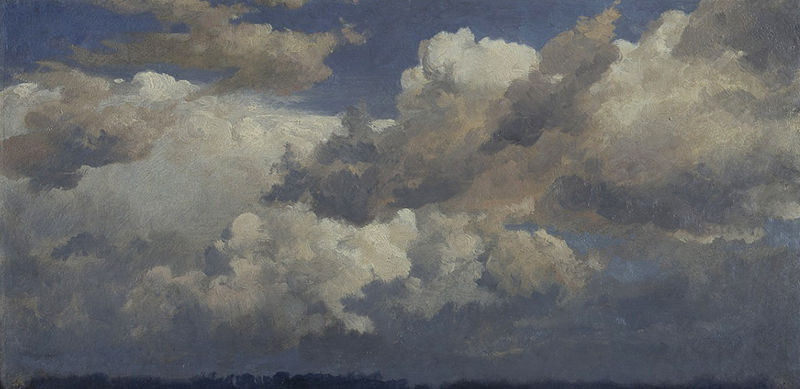
Titel: Wolkenstudie
Künstler: Johann Wilhelm Schirmer
Standort: Karlsruhe
Institution: Staatliche Kunsthalle Karlsruhe
Schlagwörter: blau, himmel, blue, white, gray, painting, smoke, cloud, clouds, sky, nature, horizon, trees, storm, scene, pastel, rain, wolken, horizont, öl, atmosphere, weiß, skyline, air, cumulus, dark clouds, fluffy, leinwand, er, expressionissmus, lucht, landschap, grijs, bewolkt, abbendhimmel